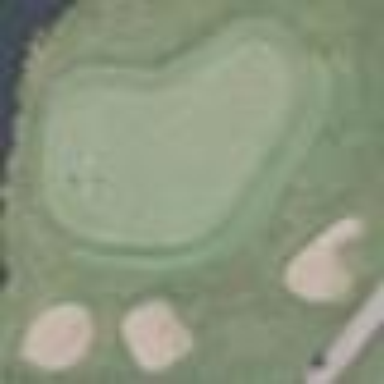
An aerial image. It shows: Scenic golf fairway.